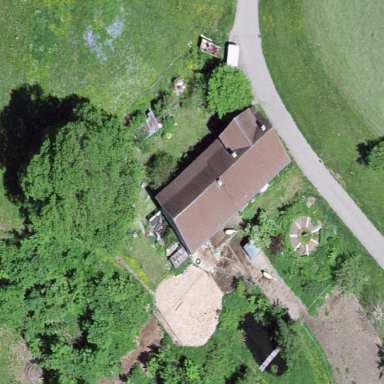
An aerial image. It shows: Farmyard area.